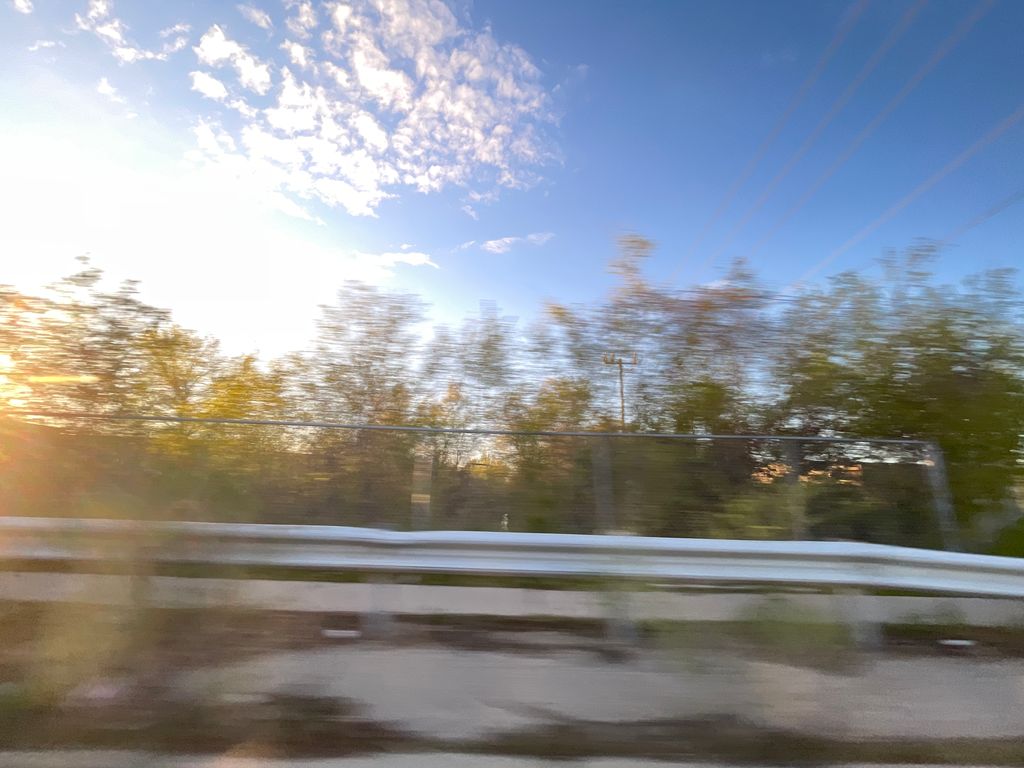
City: kitchener-waterloo